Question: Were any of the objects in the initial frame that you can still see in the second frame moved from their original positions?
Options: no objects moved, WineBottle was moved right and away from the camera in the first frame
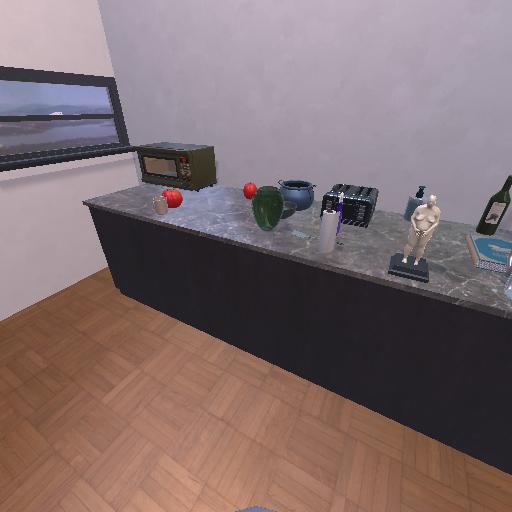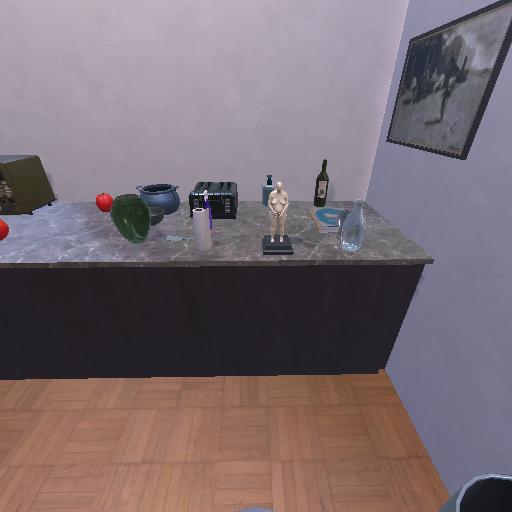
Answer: no objects moved